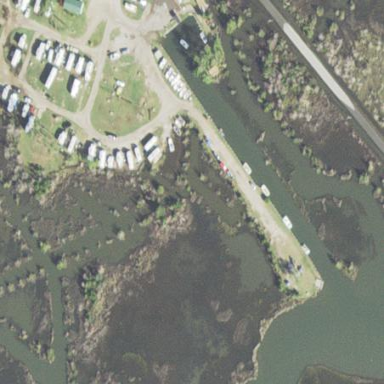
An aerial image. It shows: Campsite designated for tourism.